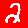
Digit: 2